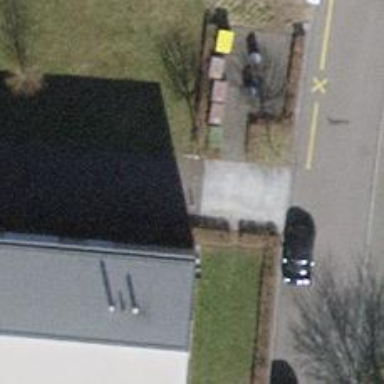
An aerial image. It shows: Bollard.